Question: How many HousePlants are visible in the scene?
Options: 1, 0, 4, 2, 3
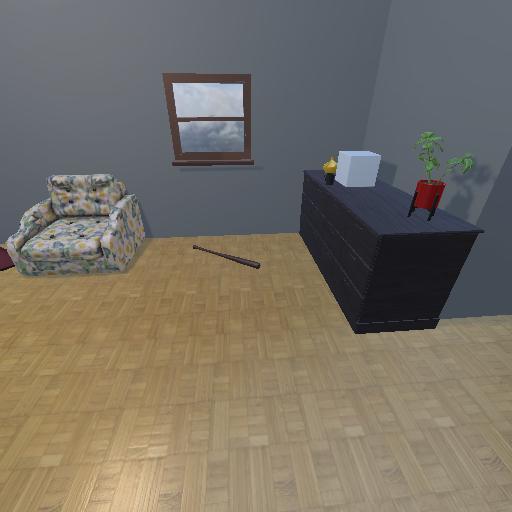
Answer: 1